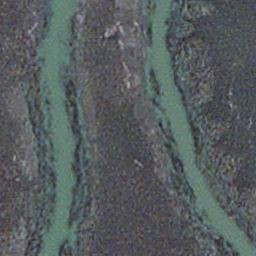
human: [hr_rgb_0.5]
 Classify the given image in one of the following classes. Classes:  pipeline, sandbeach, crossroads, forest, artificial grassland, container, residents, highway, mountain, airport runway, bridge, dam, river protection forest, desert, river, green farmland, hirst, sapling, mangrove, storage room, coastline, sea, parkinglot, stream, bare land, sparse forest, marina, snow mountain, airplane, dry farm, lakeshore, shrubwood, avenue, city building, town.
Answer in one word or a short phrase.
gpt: stream